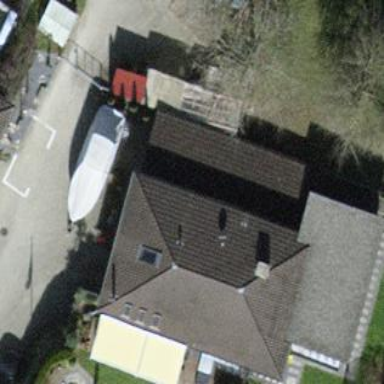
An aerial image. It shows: Simple and straightforward house.